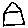
Label: house